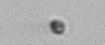
Label: nanoplankton_mix